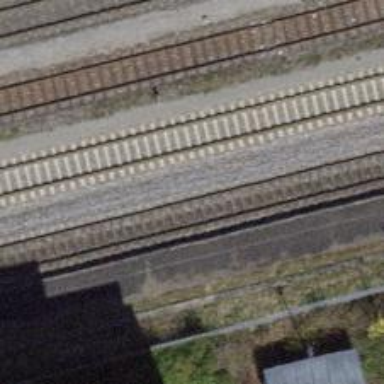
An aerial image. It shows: Solitary milestone along the railway.